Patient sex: F
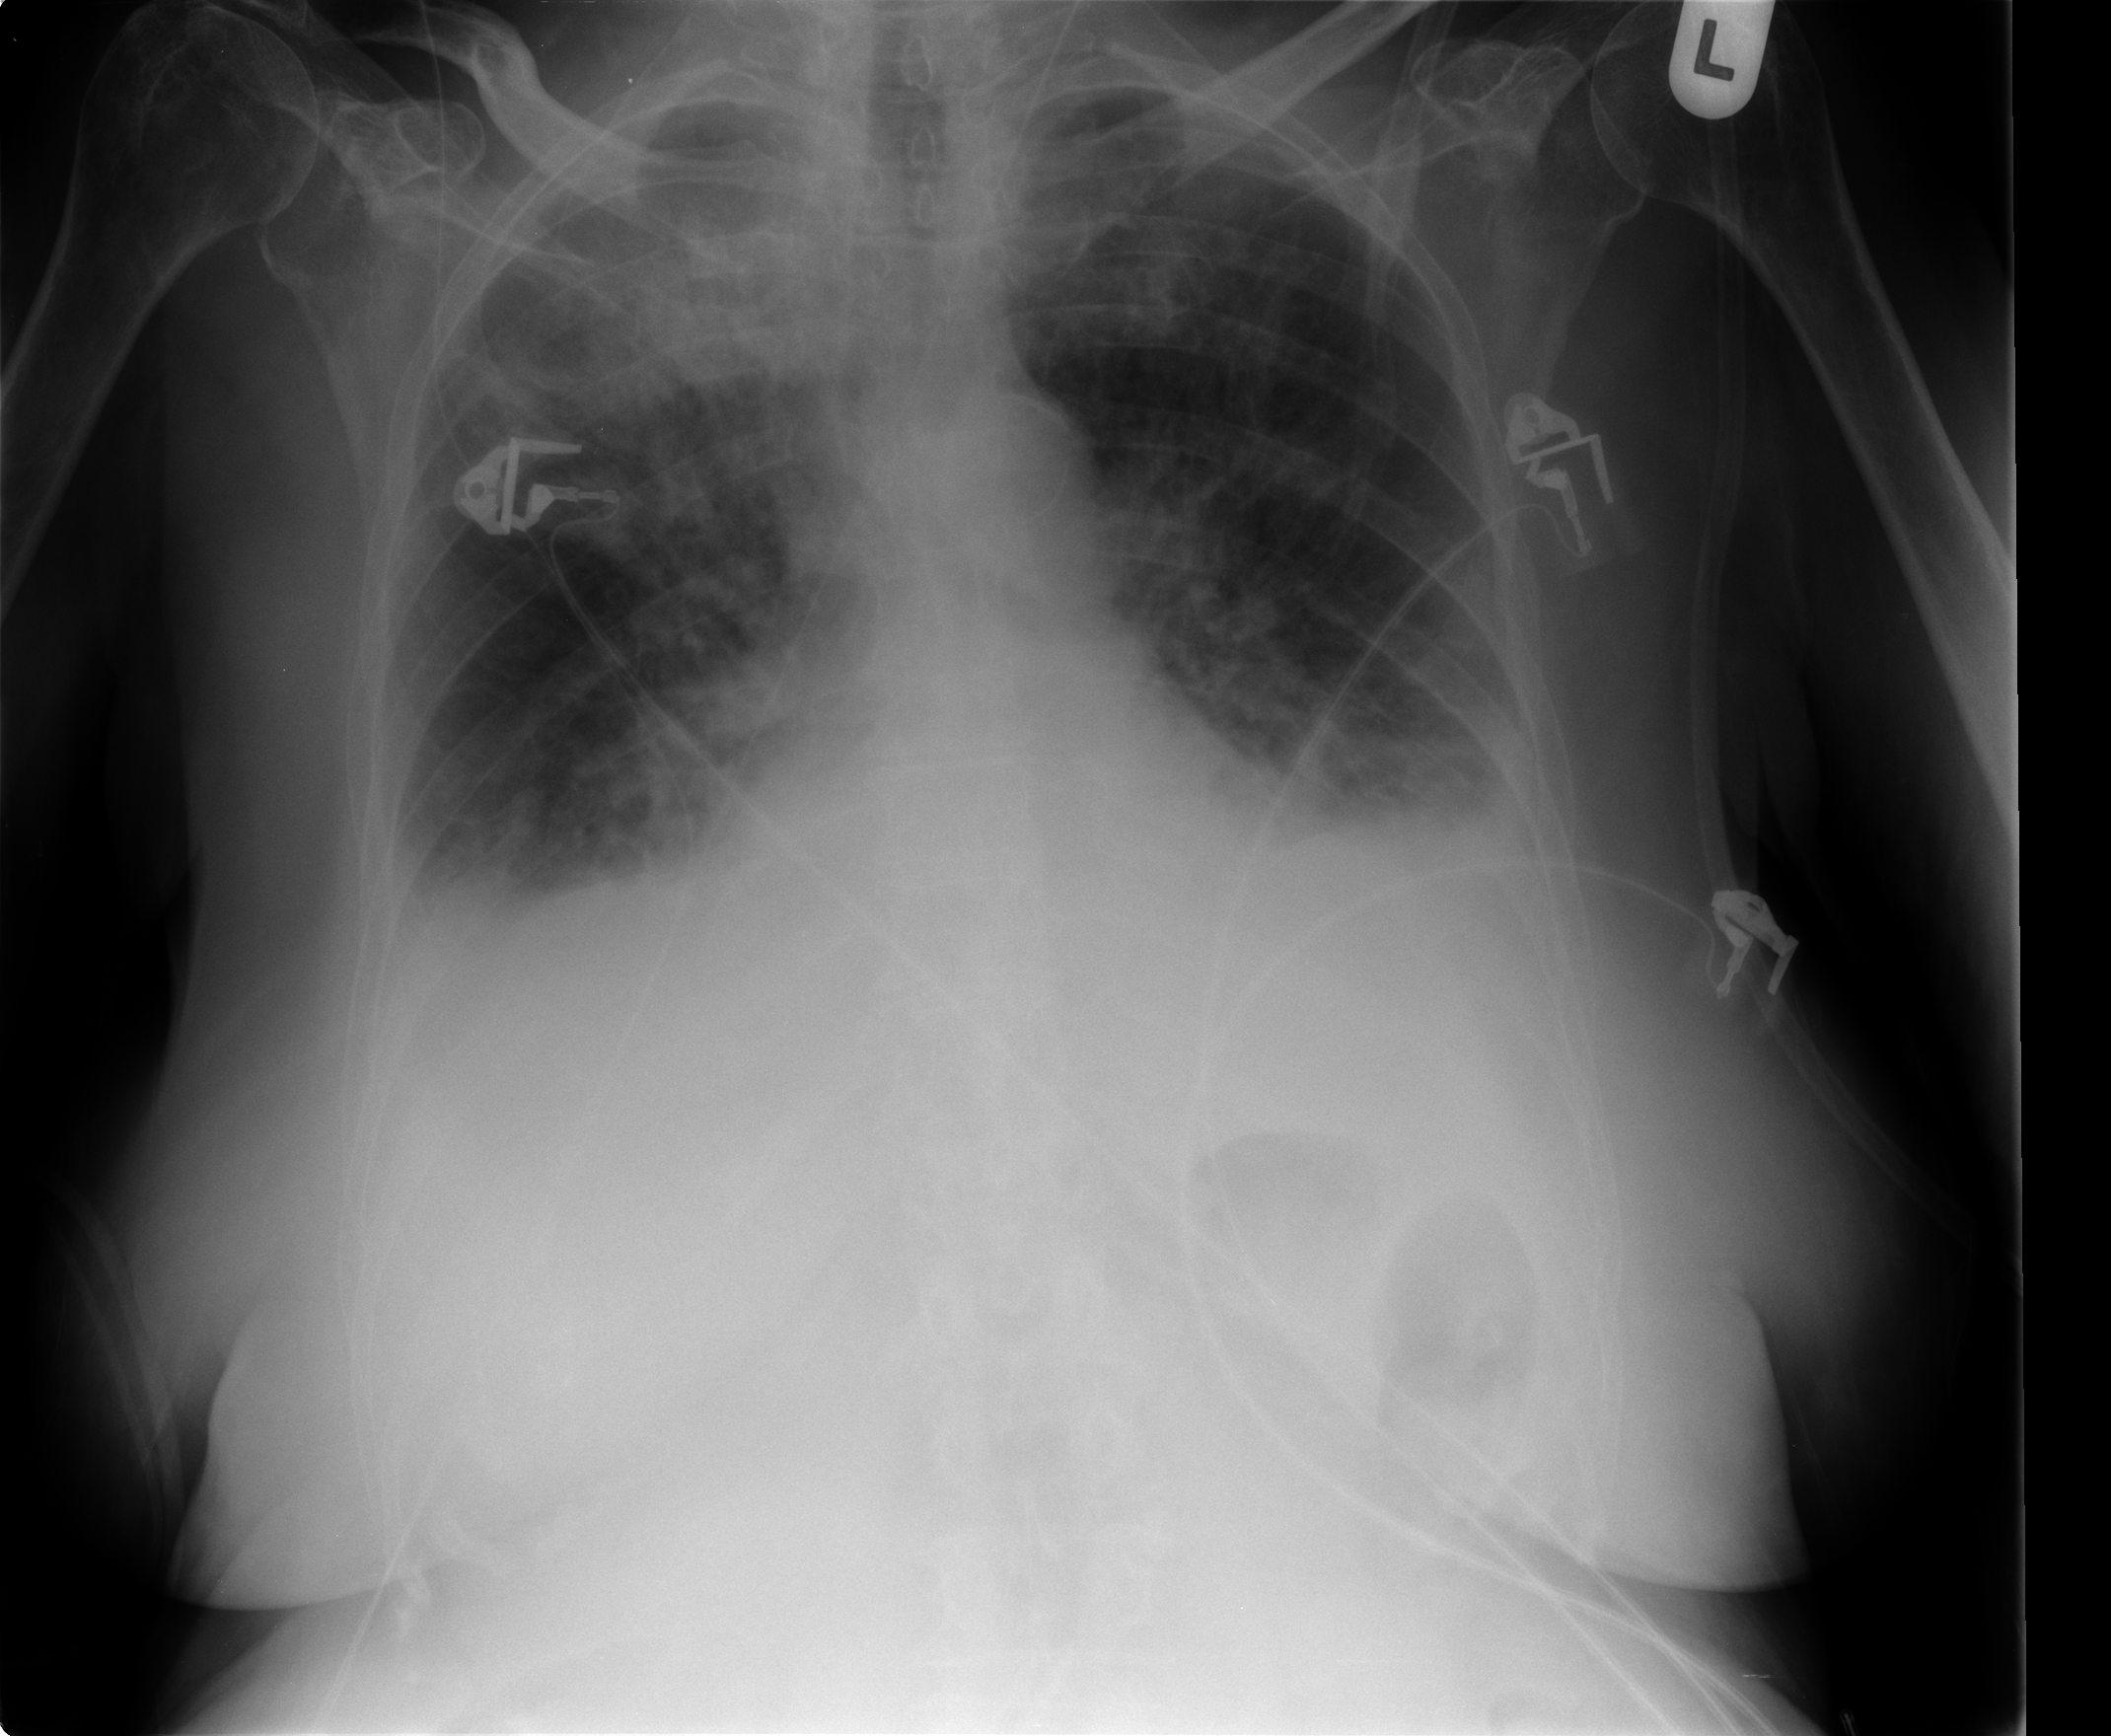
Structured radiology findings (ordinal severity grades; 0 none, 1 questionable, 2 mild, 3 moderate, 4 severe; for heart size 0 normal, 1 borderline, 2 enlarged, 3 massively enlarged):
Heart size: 0
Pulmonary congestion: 2
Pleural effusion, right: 2
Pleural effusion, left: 2
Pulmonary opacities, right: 3
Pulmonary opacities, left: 1
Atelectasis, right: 2
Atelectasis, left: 2